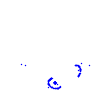
Particle: proton